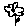
Label: flower